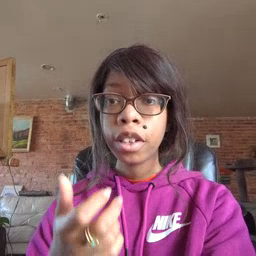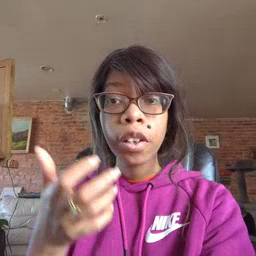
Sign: tiger